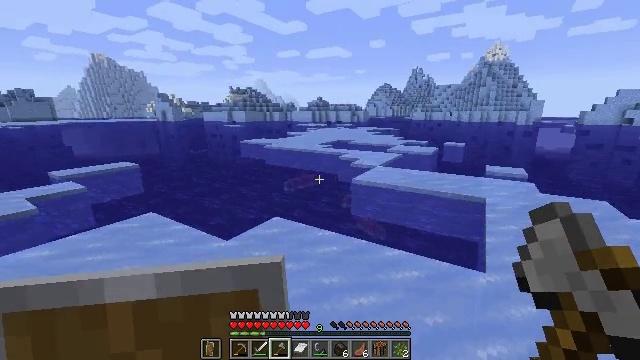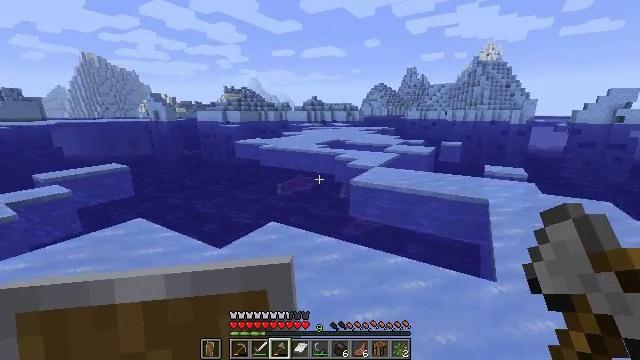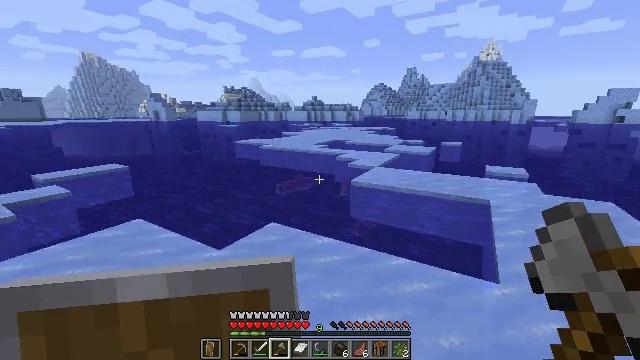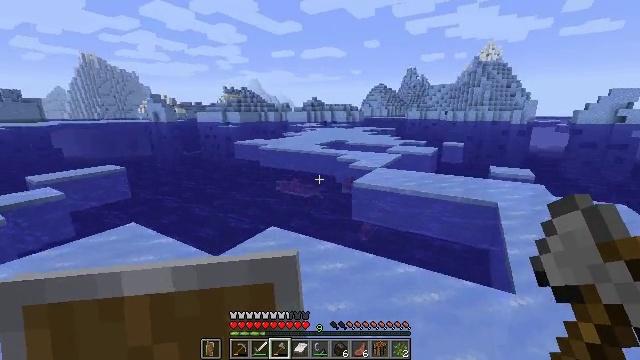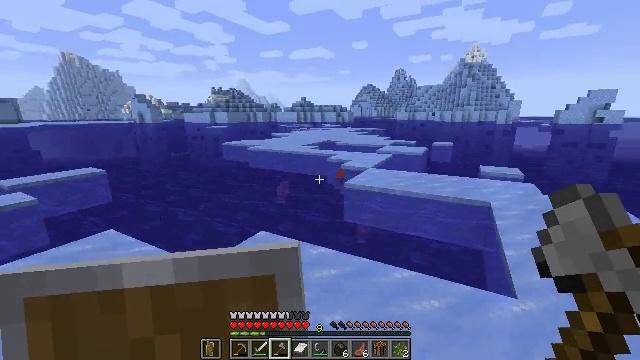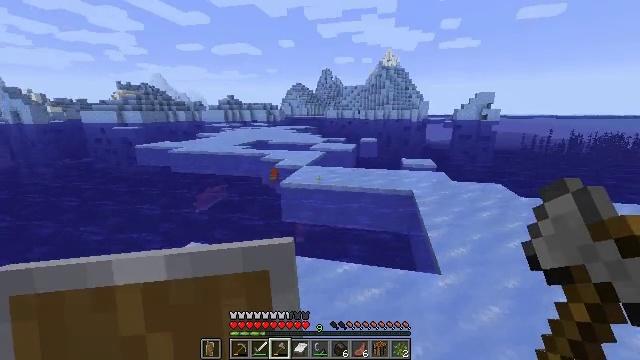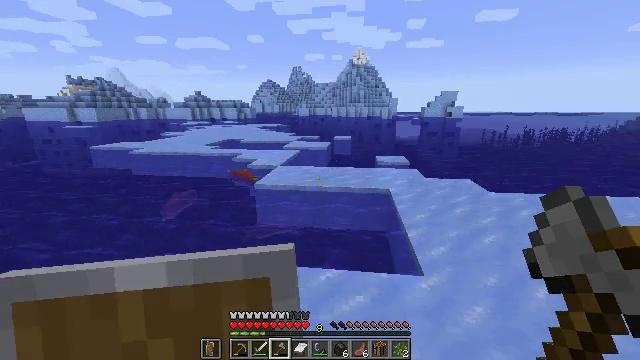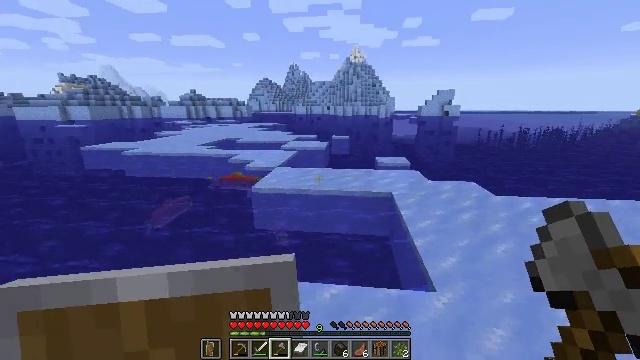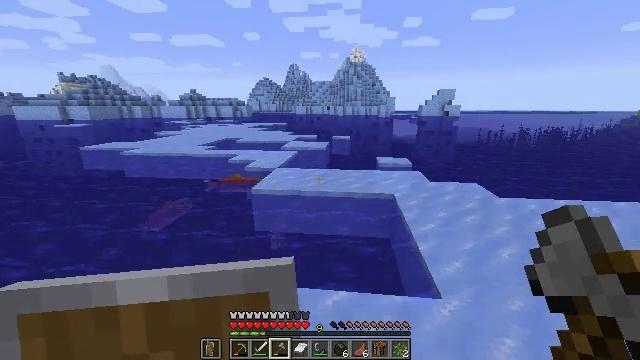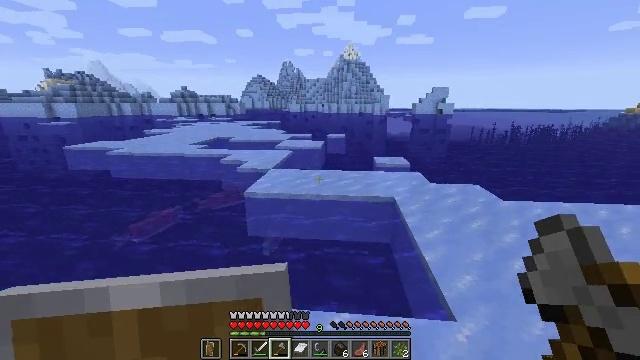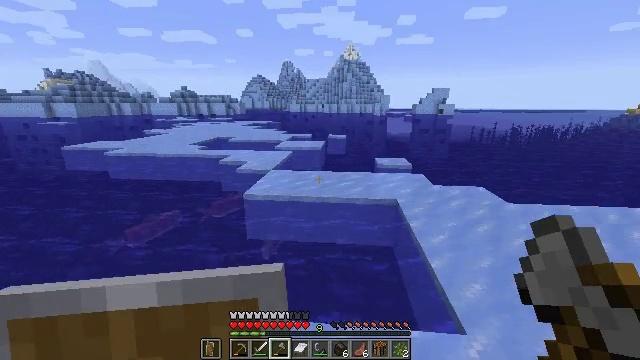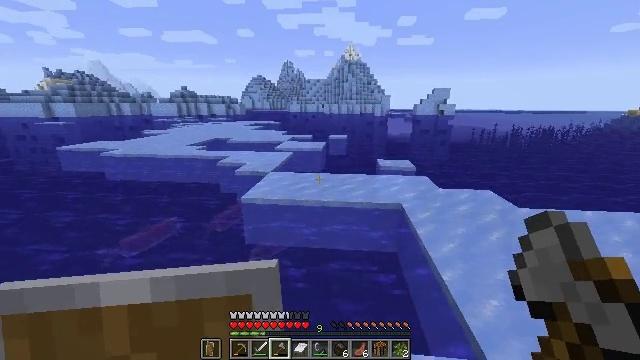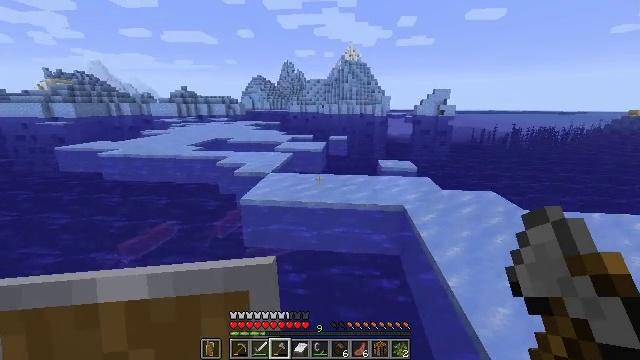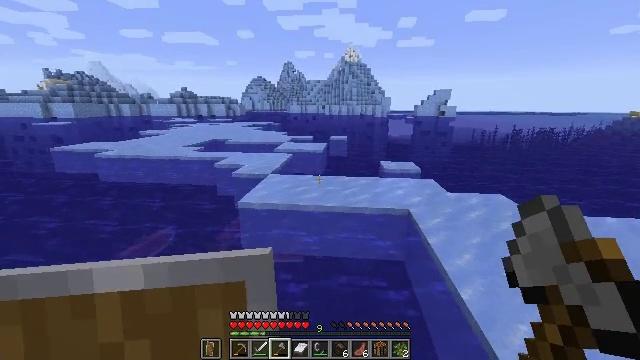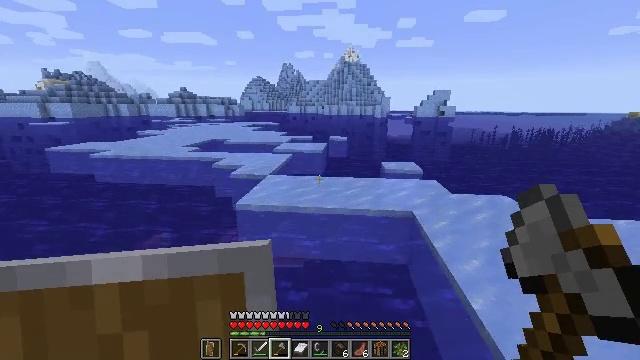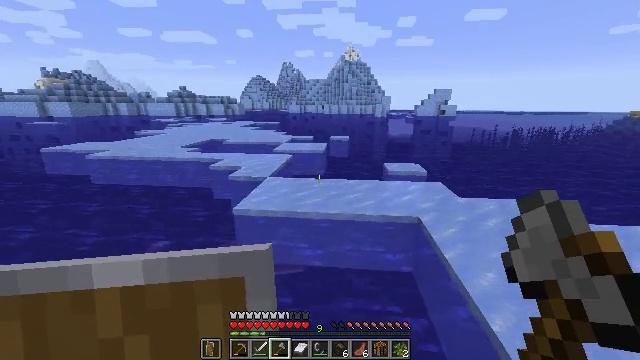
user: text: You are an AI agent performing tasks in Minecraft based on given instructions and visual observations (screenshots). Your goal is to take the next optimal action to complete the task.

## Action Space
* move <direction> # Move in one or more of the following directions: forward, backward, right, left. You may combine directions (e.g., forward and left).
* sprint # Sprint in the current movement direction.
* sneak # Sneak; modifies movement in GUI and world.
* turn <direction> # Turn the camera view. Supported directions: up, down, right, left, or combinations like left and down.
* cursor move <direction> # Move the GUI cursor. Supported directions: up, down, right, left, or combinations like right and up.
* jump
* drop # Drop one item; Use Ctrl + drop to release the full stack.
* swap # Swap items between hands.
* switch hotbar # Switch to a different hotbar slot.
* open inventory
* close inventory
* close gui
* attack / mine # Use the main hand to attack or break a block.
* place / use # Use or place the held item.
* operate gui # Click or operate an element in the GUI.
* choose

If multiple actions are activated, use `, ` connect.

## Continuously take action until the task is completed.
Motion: motion action
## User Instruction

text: Collect packed ice using a pickaxe.
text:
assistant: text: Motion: move forward, turn right
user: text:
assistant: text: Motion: move forward
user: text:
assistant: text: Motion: move forward
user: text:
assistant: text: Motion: move forward, turn right
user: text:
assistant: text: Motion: move forward, turn right
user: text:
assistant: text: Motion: move forward, turn right
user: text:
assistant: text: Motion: move forward
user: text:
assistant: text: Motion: move forward
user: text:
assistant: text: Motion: move forward, turn right
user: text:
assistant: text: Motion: move forward
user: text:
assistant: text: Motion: move forward
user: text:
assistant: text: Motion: move forward
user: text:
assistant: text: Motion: move forward
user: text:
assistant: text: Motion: move forward
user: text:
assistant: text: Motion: move forward
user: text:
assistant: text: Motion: move forward
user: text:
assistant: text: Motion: move forward, jump
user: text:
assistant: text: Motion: move forward, jump
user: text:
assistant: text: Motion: move forward, jump
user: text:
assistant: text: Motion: move forward, jump
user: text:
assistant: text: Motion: move forward
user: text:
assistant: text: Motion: move forward
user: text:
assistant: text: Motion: move forward
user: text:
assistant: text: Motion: move forward, turn up
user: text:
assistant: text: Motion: move forward
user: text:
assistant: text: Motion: move forward
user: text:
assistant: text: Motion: move forward
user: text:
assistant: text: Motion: move forward, turn left and down
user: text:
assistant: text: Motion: move forward, turn left and down
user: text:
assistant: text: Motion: move forward, turn left and down